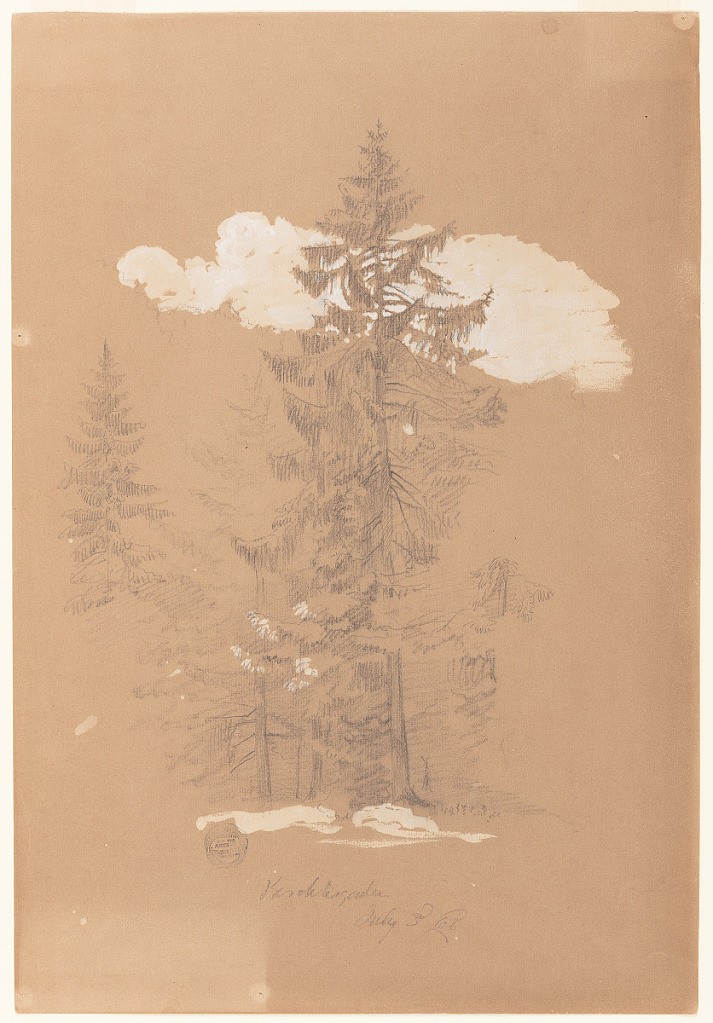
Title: Trees near Berchtesgaden, Bavaria (Germany)
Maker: Frederic Edwin Church, American, 1826–1900
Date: July 3, 1868
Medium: Graphite and white gouache on brown laid paper
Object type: drawing
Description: Botanical and landscape sketch showing a group of evergreen trees near the town of Berchtesgaden, Bavaria, in present-day Germany. At center, a tall, mostly symmetrical conifer stands out in front of at least three other, shorter trees of the same type. At left, another tree is visible in the distance. Above, the top of the foremost tree is backdropped by a white, puffy cloud.